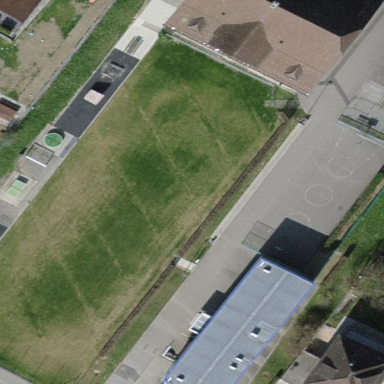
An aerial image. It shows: School.